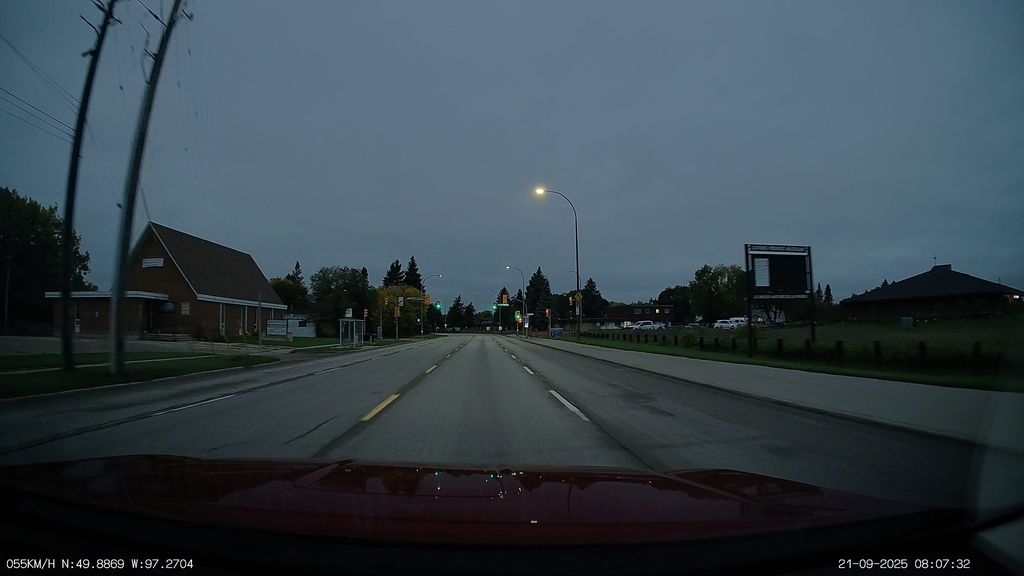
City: winnipeg